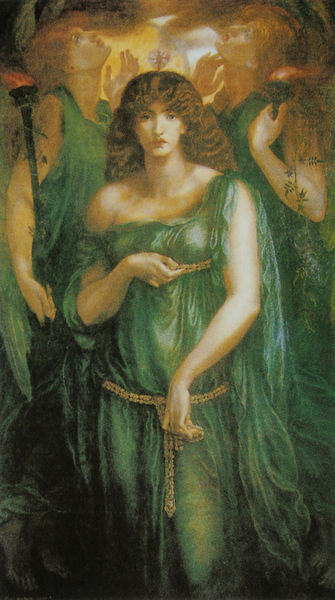
Titel: Astarte Syriaca
Künstler: Dante Gabriel Rossetti
Standort: Manchester
Institution: City Art Galleries
Schlagwörter: blau, dunkel, feuer, flügel, gemälde, gott, gruppe, hand, himmel, kopf, mann, nackt, schatten, vogel, weiß, wolken, frauen, gelb, grün, menschen, mädchen, ocker, stadt, ausschnitt, blume, braun, brust, busen, finger, frau, frisur, geste, haar, hell, kleid, kleider, köpfe, licht, mund, nase, orange, rücken, schmuck, türkis, blick, blüte, dame, gürtel, rot, schleier, tuch, beige, hochformat, muster, symbolismus, blond, jung, arm, arme, augen, band, blass, blicke, federn, gesicht, halten, lang, stehen, bild, bildnis, hals, hände, schauen, rauch, sonne, gewand, gold, haare, lange haare, stoff, drei, gewänder, pflanze, pflanzen, brünett, dekolletee, en face, locken, schulter, schön, kreis, stock, engel, ranken, mähne, taille, bein, wellen, lasziv, haltung, stab, moderne, kette, füsse, figuren, grazien, jugendstil, detail, symmetrie, glanz, homme, vert, kordel, erotik, erotisch, nazarener, klimt, leuchten, oben, fleisch, rothaarig, barfuss, mond, flamme, stern, flammen, seil, jungfrau, jugenstil, ketten, erynnien, beten, zeremonie, ranke, heiligenschein, efeu, androgyn, goldkette, hüfte, antik, toga, nymphe, durchsichtig, fließend, bleich, präraffaeliten, viktorianisch, herz, heilige, femme, erleuchtung, kitsch, grünes kleid, bänder, maria, prière, fackel, khnopff, brau, cheveux, peinture, klee, robe, symbolistisch, chaleur, dessin, maänner, fackeln, kult, franz, anges, gedrängt, gegürtet, jungfrauen, monde, dieu, schmachten, extase, soie, facke, fackelträger, parisurteil, transzendenz, verherrlichung, antikes gewnd, brustband, burne jones, dreierkonstellation, dreisicht, feure, frans von stuk, hichformat, hüftgürtel, kleid grün, kordl, mehrsichtigkeit, rosetti, stuck, tumika, érotisme, offrande, 1900, 1920, räraffaelitisch, frau dame, #köpfe, gackel, humain, engelt, frontblick, sérieux, drapée, bénédiction, demons, dreilicht, modn